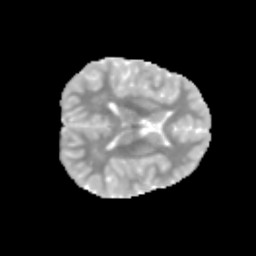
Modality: MD
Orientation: axial
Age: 12
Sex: male
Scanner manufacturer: siemens
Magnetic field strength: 3 T
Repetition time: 3.8 s
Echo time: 0.07 s